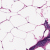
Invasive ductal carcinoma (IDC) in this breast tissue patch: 0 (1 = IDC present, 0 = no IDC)